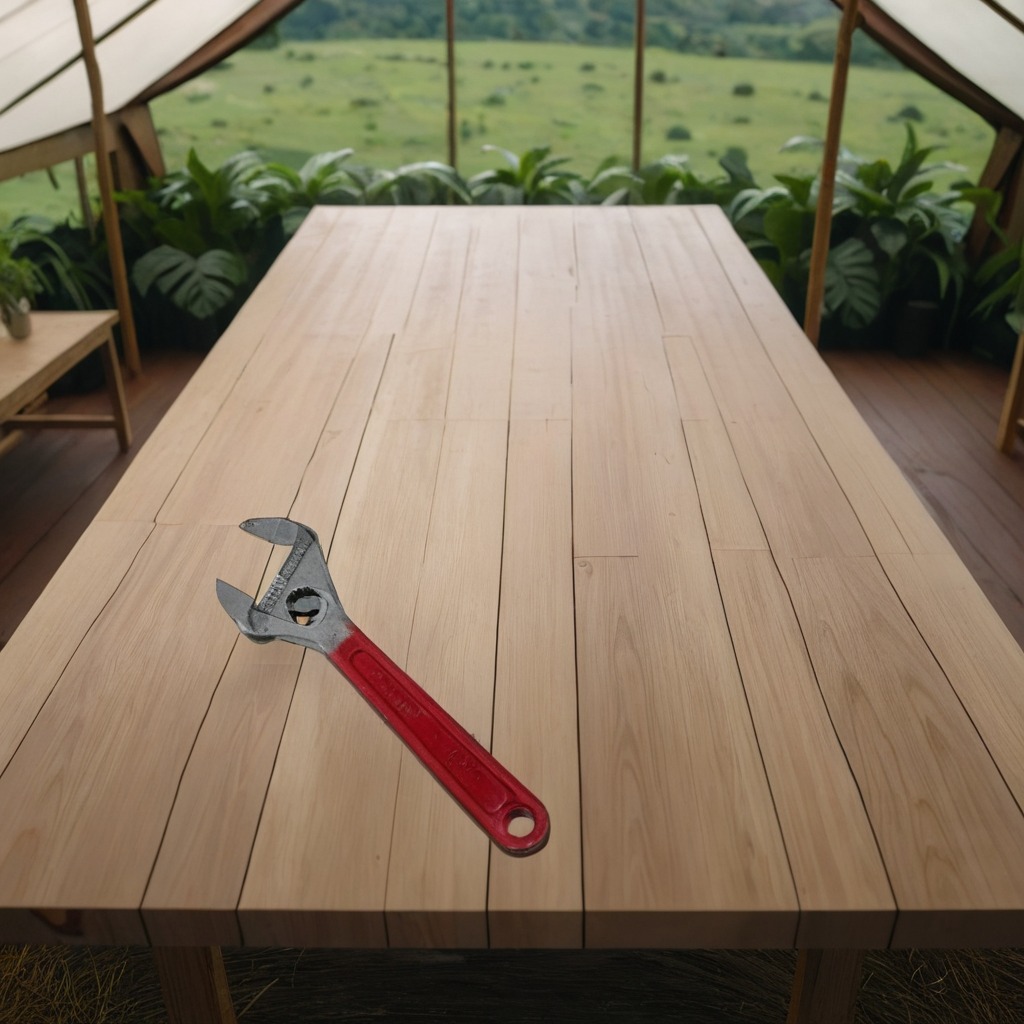
A wrench is lying on the wooden table.